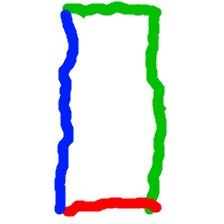
Shape: rectangle